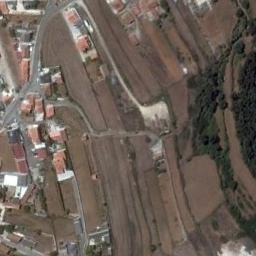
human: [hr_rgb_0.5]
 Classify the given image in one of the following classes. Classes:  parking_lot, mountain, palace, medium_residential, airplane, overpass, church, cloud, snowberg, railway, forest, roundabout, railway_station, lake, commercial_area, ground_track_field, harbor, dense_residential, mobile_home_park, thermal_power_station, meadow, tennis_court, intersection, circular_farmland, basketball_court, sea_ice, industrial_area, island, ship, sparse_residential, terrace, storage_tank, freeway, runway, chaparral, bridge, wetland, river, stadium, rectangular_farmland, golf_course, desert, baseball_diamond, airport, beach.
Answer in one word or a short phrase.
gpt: terrace